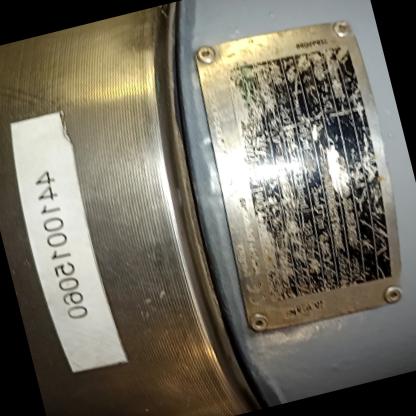
Klasa: tabliczka-znamionowa